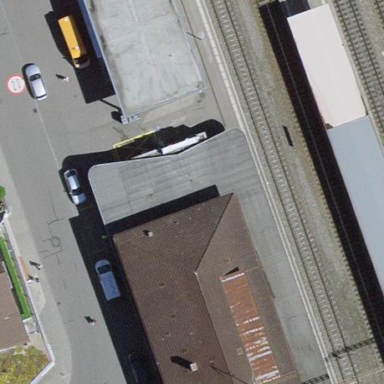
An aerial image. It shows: Transportation building.